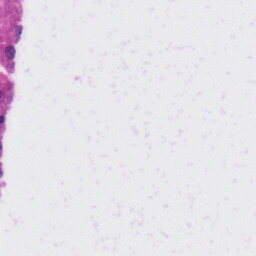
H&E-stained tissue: Liver